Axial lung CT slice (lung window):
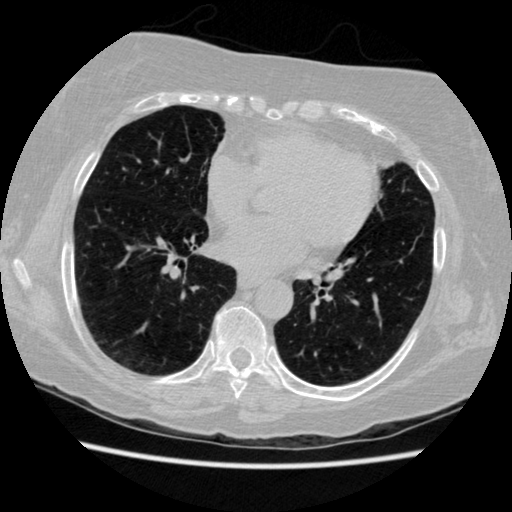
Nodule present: no